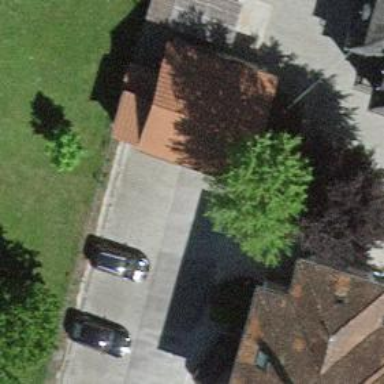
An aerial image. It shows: Group of garages.